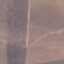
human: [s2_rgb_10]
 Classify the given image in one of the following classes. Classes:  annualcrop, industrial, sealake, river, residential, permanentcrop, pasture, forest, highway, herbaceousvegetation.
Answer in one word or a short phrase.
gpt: AnnualCrop